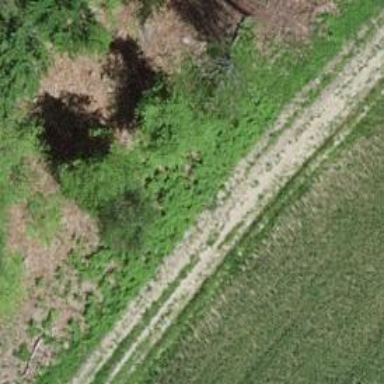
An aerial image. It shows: Grassy track with grade5 tracktype.